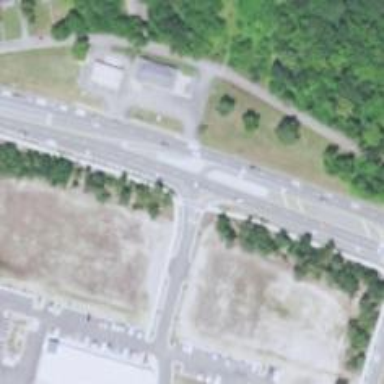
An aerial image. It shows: Trunk link highway.